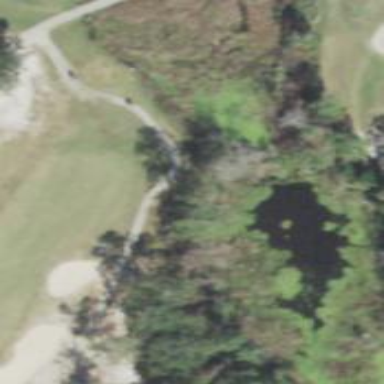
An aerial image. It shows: Service road used as golf cart path.